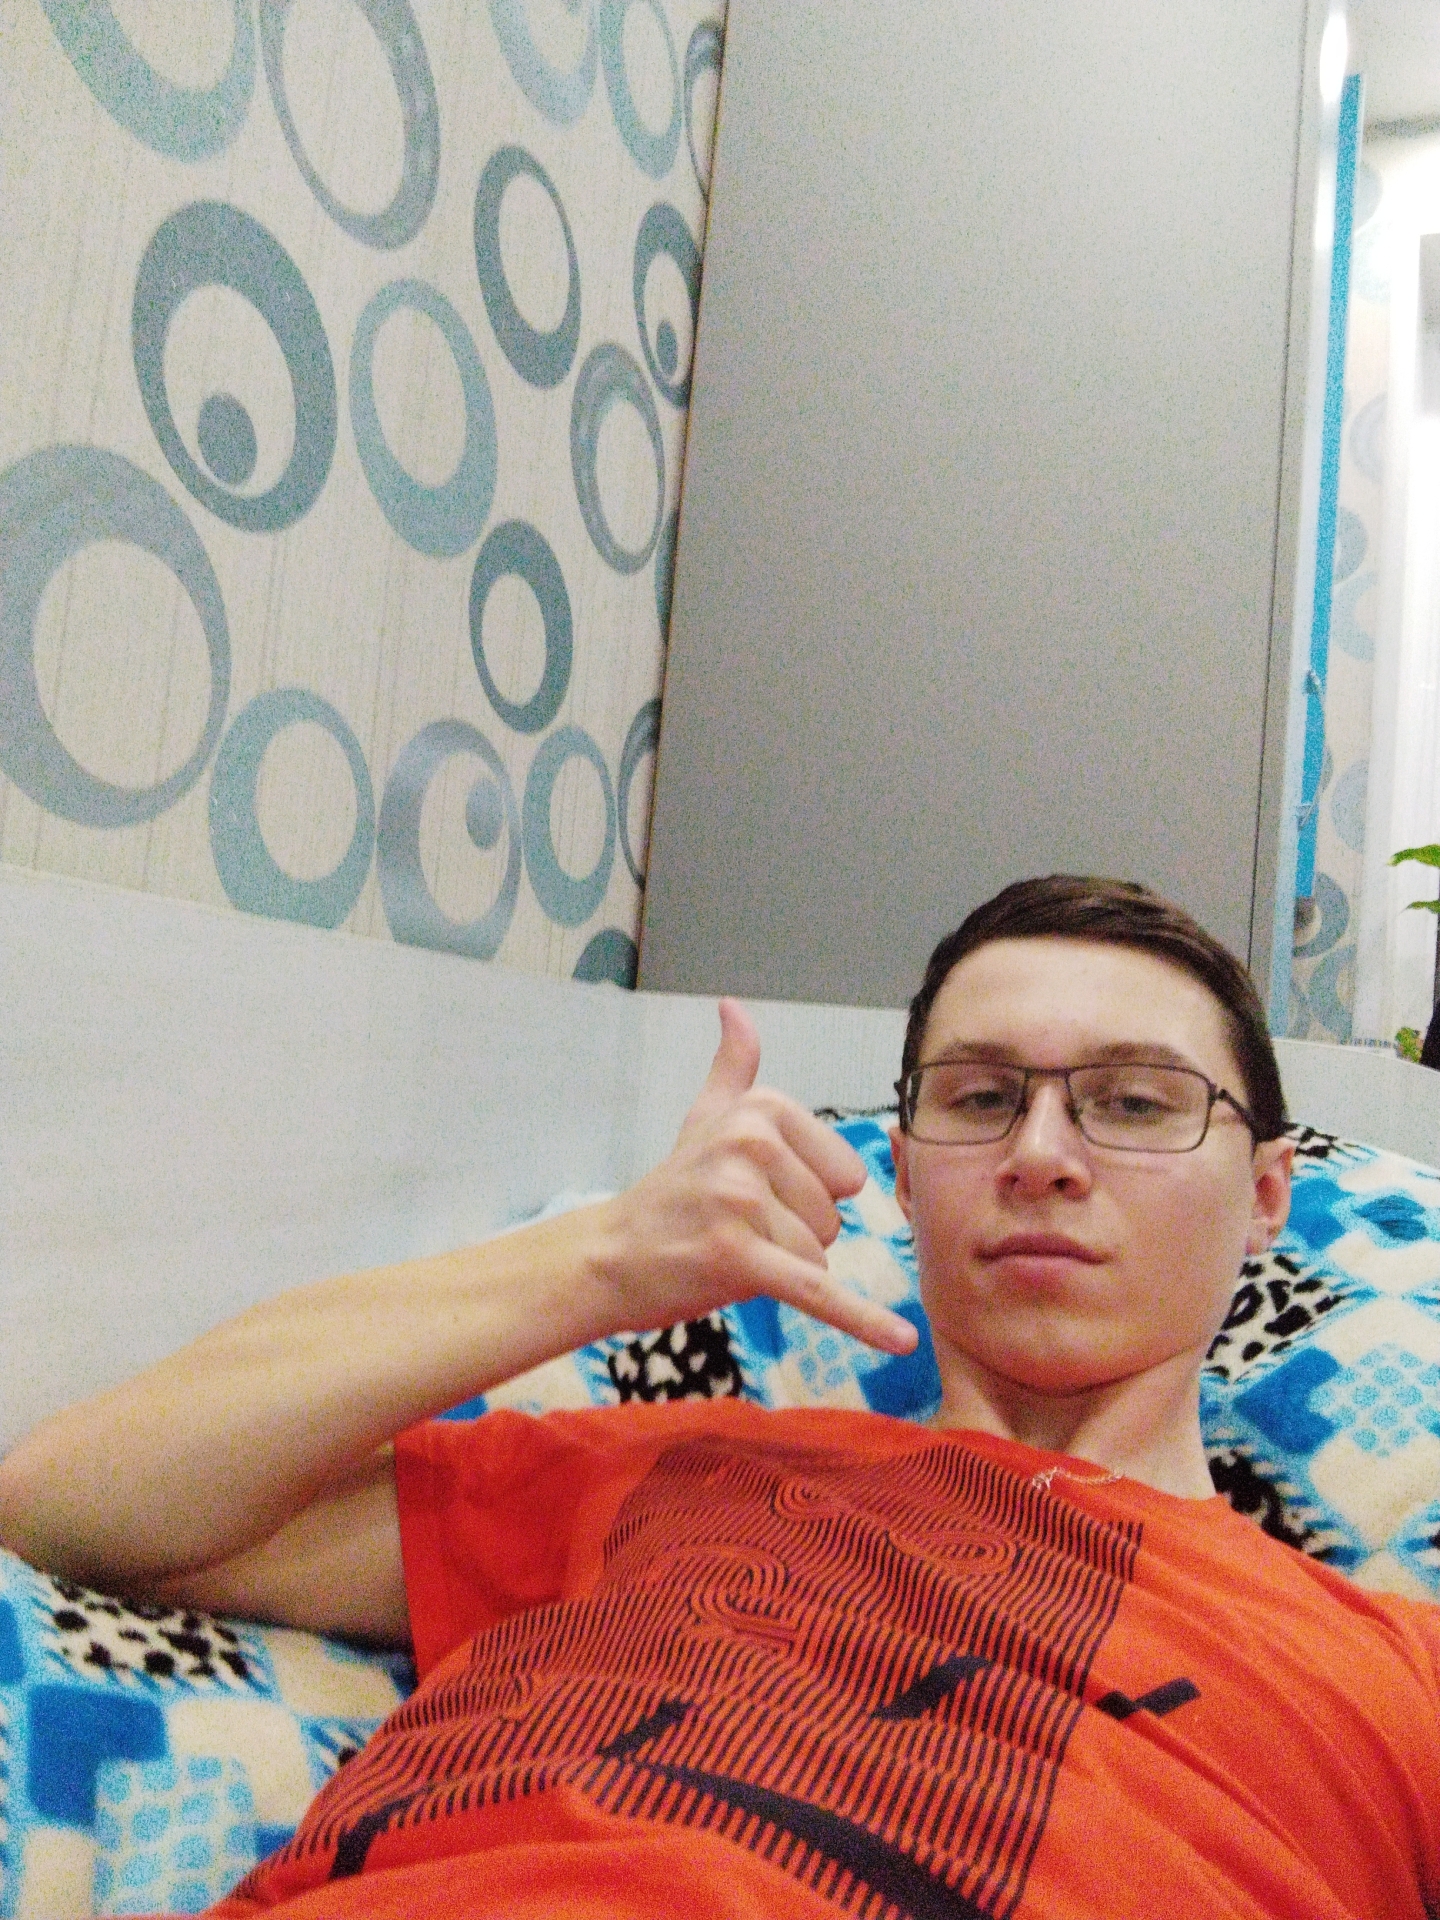
Label: noise